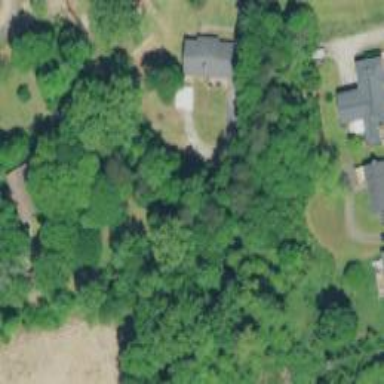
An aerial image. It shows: Driveway.